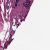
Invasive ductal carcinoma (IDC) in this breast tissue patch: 0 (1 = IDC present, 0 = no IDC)